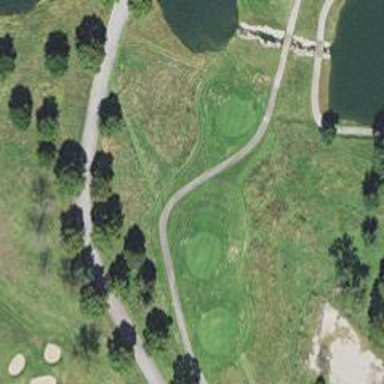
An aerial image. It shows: Service road designated as golf cart path.